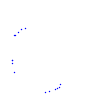
Particle: kaon